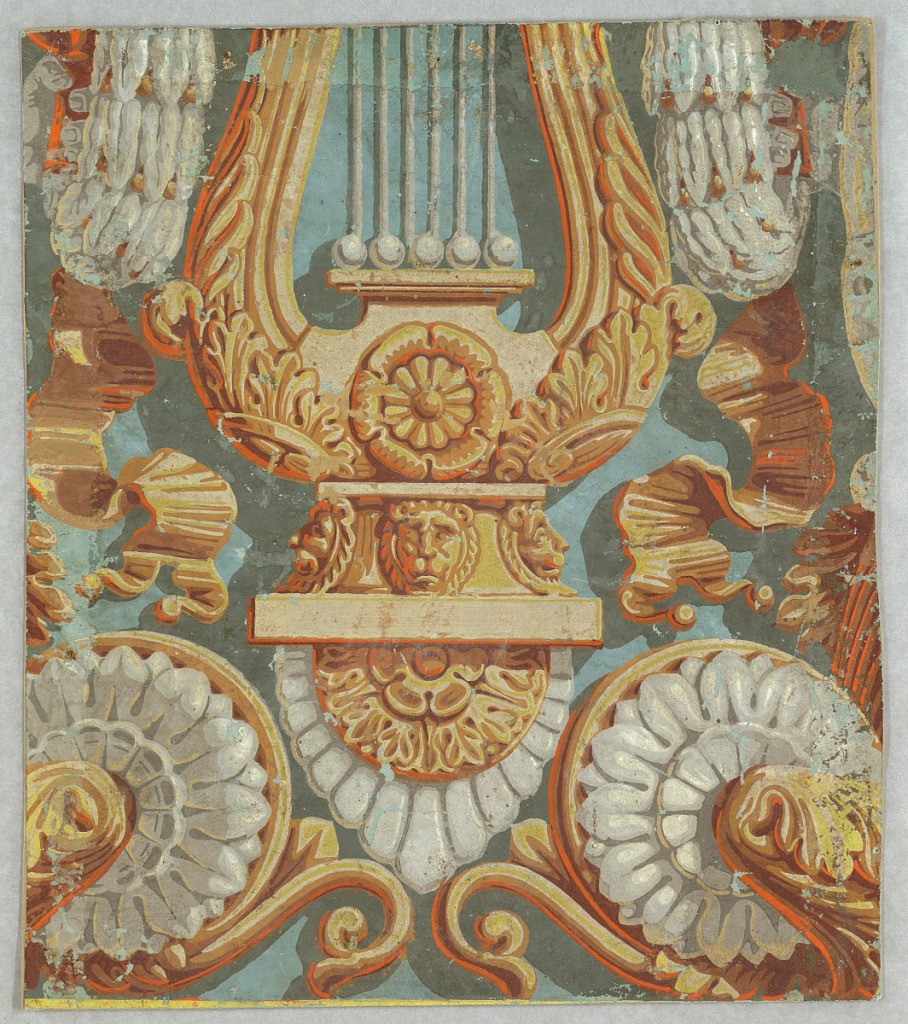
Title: Overdoor
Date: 1825–30
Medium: Block-printed
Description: Vertical rectangle, with portion of a lyre, ribbons and volutes, printed in cane color, with shading in warm red-orange and highlights in white.